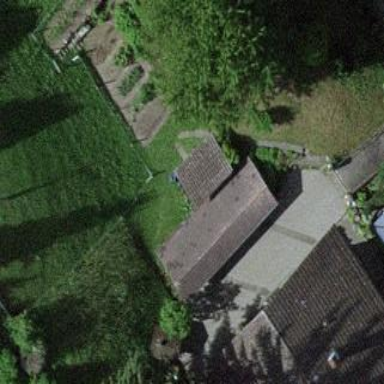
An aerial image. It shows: Rural barn.